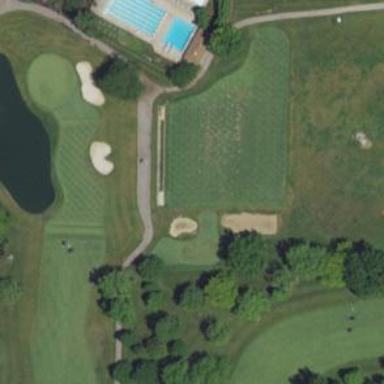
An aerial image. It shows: Pathway for golfing.